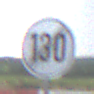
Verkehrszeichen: EndeGeschwindigkeit130
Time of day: MorningAfternoon
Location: Outdoor (RoadRail)
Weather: PartlyCloudy
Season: NotSpecified
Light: Natural